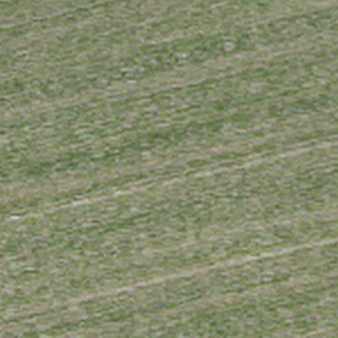
Label: other